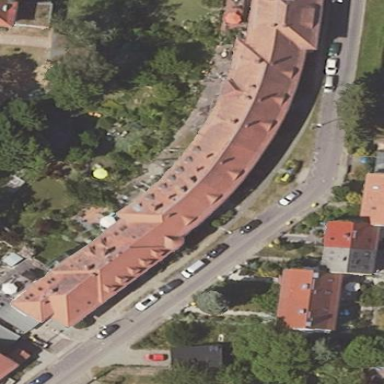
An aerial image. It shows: Building with red hipped roof.